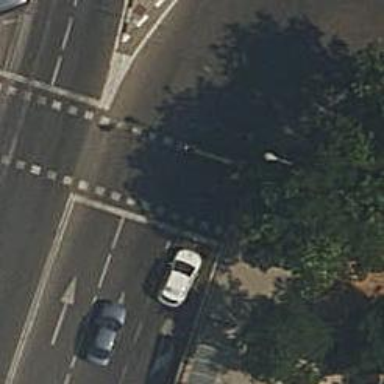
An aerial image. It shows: Road crossing with traffic signals.